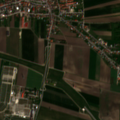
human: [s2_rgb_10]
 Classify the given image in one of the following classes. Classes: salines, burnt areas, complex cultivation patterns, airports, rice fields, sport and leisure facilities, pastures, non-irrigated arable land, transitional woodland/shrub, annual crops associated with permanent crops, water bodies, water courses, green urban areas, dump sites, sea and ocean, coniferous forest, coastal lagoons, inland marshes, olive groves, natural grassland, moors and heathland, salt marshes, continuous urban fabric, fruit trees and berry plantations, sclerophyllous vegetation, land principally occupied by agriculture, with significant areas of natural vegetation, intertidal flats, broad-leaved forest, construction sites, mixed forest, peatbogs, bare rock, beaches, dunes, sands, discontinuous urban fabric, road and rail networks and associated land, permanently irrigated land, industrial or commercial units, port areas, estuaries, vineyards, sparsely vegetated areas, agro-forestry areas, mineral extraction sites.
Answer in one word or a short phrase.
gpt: discontinuous urban fabric, non-irrigated arable land, land principally occupied by agriculture, with significant areas of natural vegetation